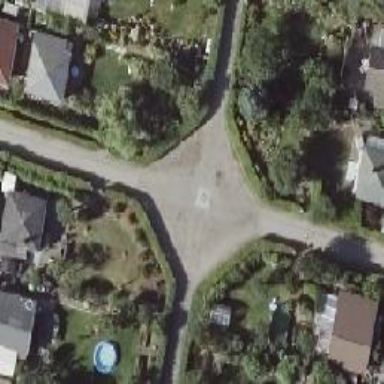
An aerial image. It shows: Compacted footway area.